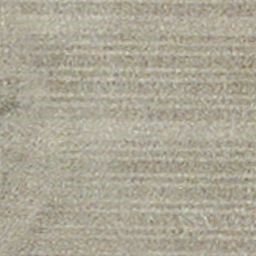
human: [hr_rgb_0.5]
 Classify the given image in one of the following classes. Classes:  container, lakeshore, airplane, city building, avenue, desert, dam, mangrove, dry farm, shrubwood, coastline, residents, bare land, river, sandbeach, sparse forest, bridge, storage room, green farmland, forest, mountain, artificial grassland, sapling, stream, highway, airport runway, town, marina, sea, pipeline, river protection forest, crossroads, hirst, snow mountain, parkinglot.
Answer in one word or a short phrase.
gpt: dry farm